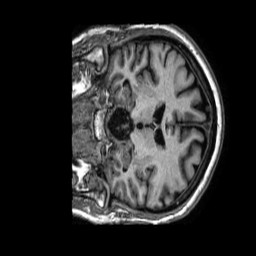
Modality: T1w
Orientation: coronal
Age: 62
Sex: male
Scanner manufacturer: philips
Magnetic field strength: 1.5 T
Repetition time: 0.007025 s
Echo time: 0.003167 s